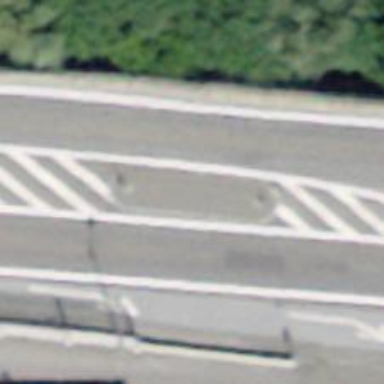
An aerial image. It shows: Traffic calming island.